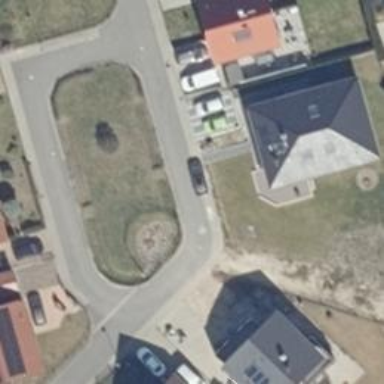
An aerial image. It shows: Asphalt road designated for service vehicles.